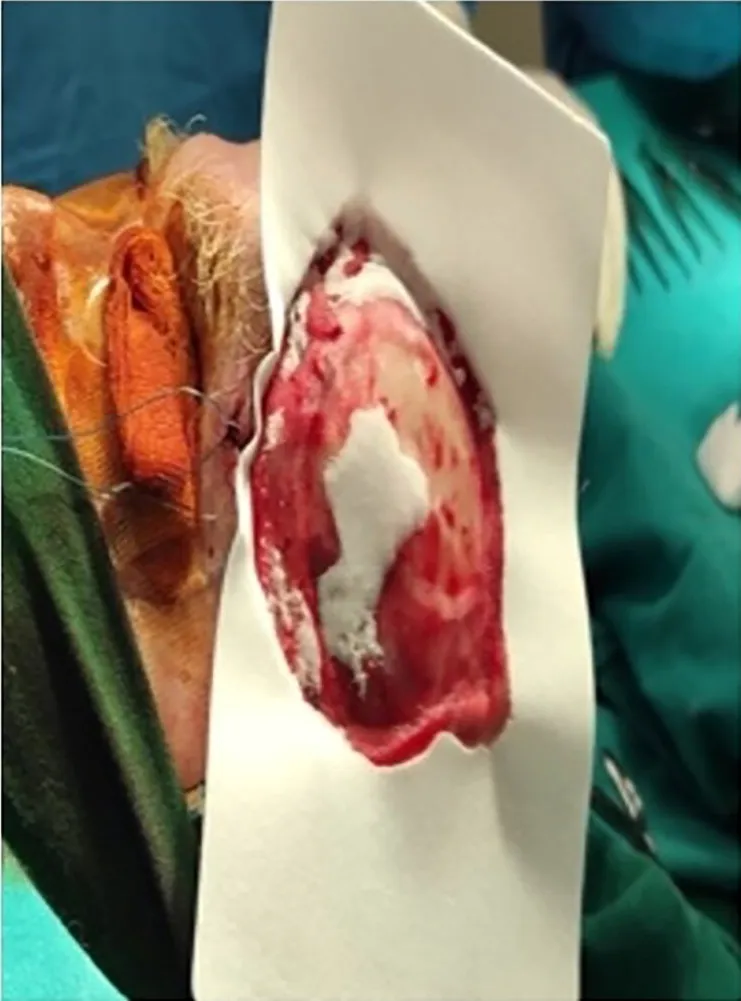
Application of Matriderm.
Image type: medical_photograph (other_medical_photograph)